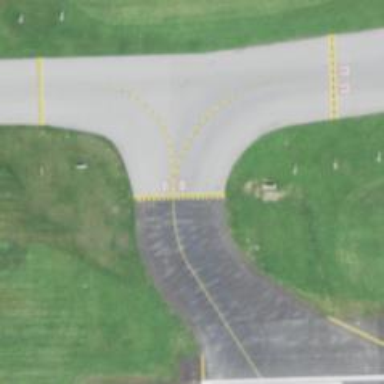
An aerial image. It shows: Image of taxiway at airport.